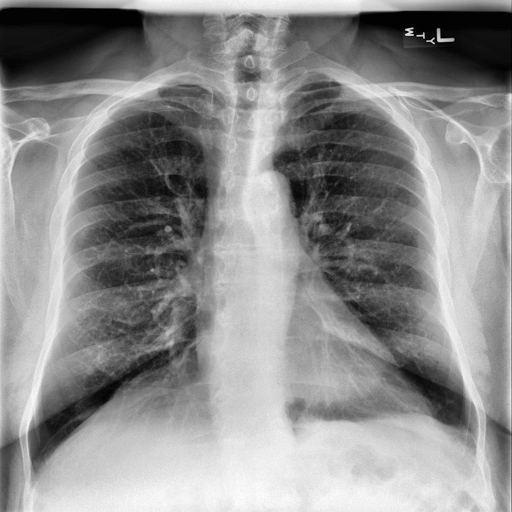
Finding: NORMAL